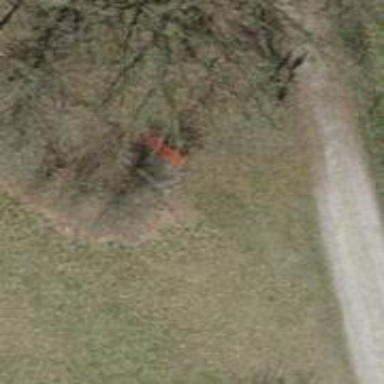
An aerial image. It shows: Red bench.